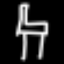
Label: chair